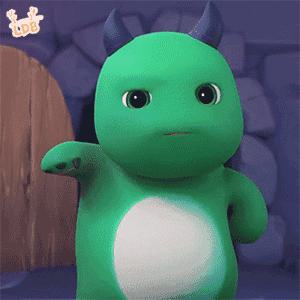
Label: nailong